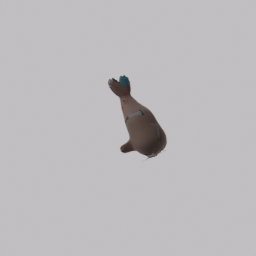
Label: animals